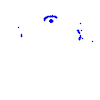
Particle: proton